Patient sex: F
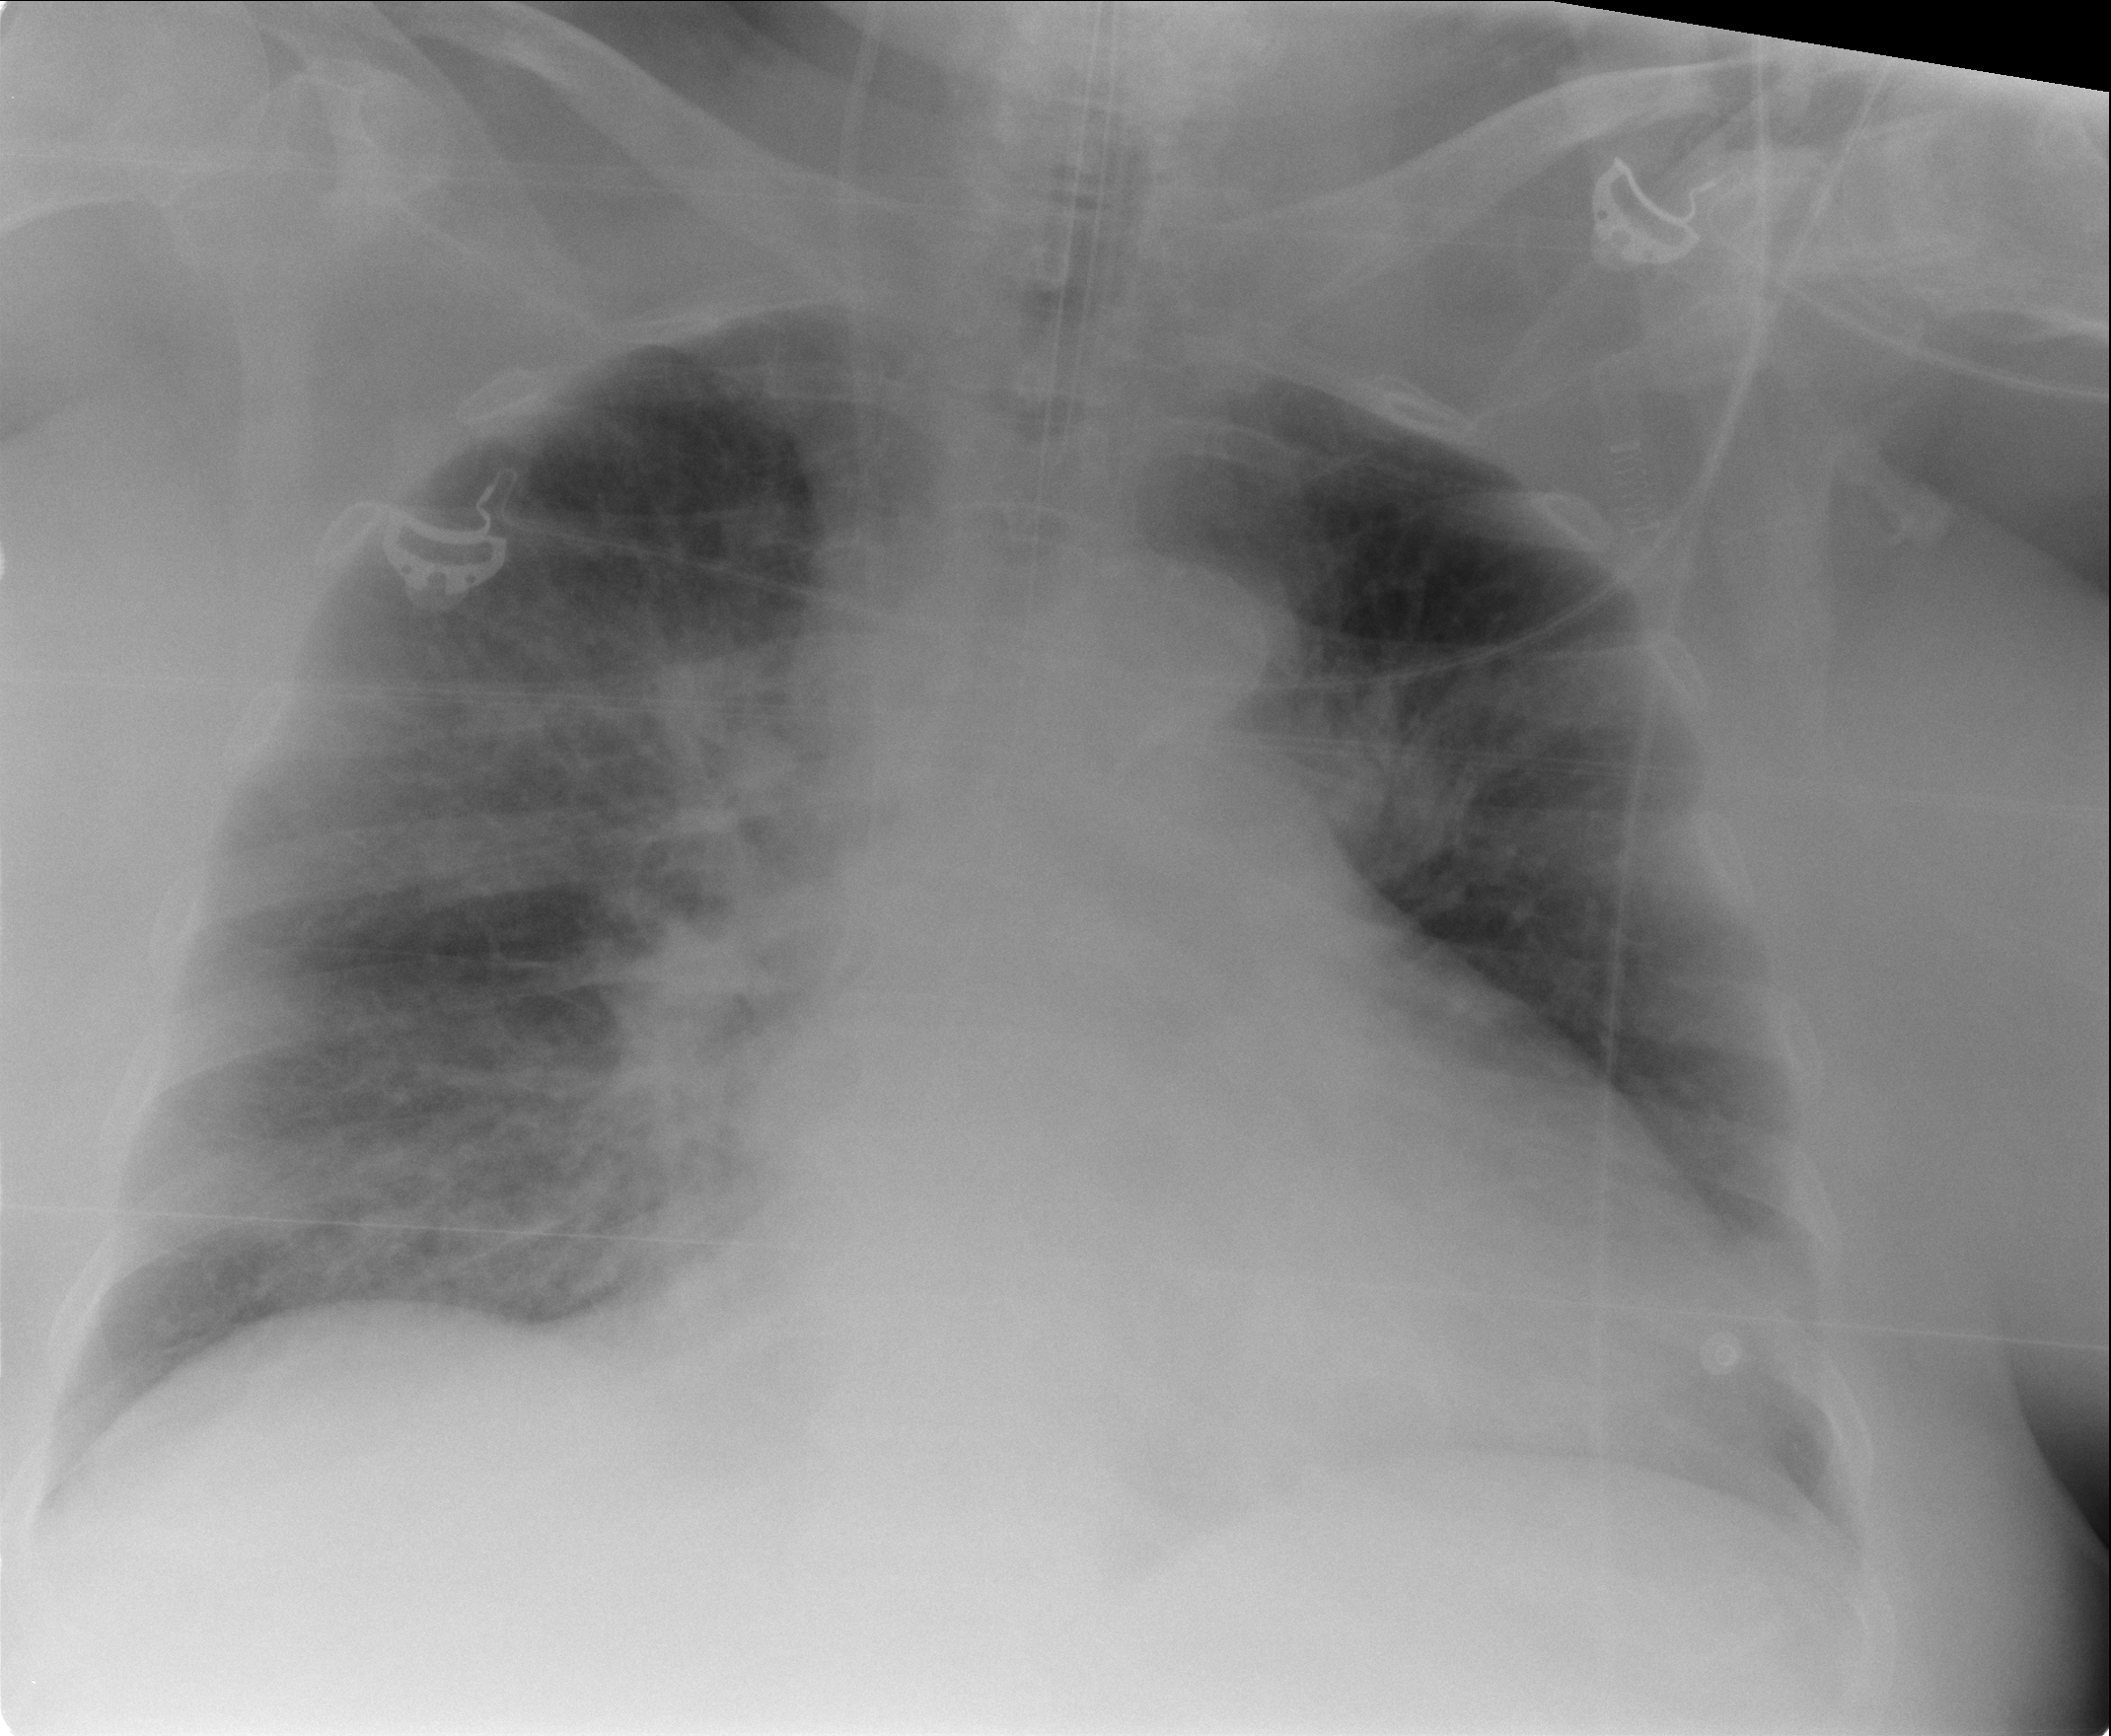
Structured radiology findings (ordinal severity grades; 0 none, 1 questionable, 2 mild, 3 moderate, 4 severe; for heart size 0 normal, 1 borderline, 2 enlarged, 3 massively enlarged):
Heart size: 2
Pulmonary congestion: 3
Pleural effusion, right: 0
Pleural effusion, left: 0
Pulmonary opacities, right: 0
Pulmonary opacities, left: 2
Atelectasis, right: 2
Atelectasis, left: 2